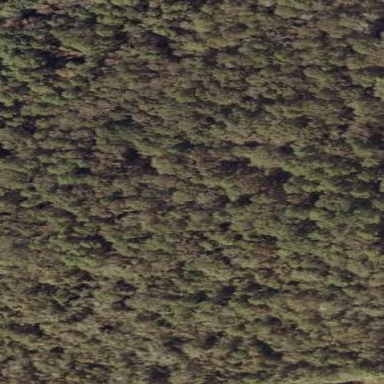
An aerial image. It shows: Mixed woodland with various types of leaves.